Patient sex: M
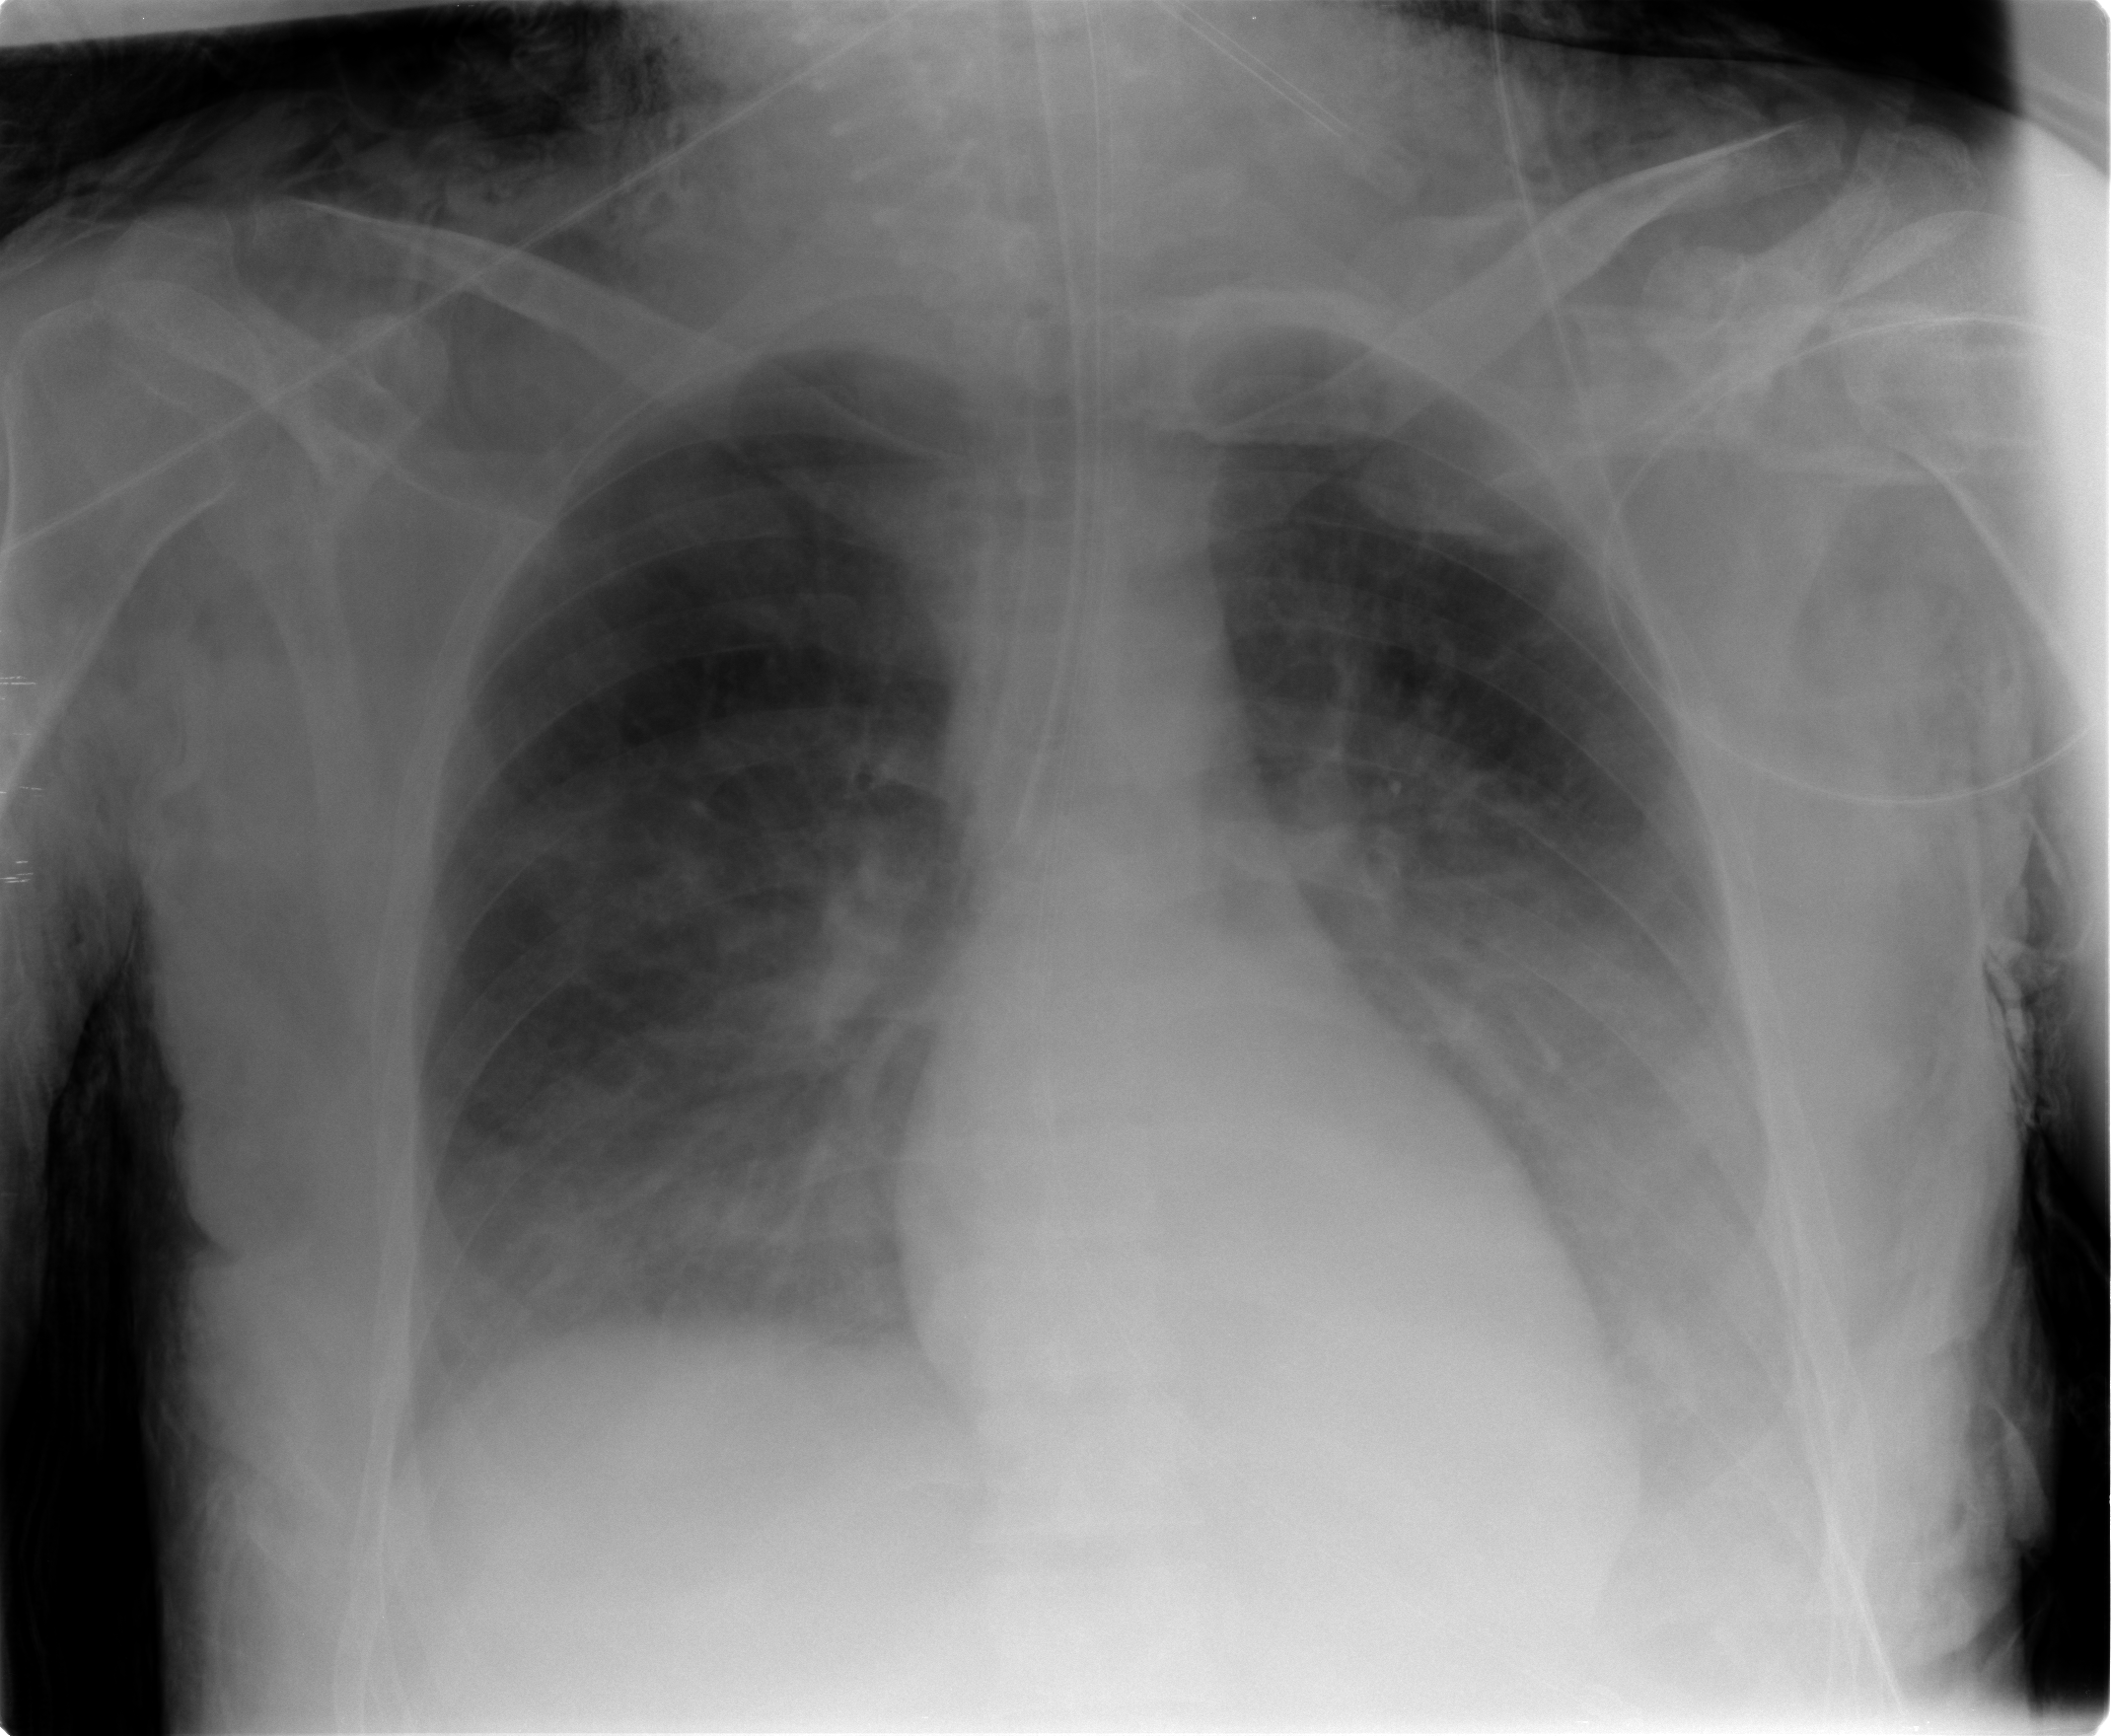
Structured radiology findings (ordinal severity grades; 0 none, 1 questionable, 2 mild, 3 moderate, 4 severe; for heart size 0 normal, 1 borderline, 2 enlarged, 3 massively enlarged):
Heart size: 1
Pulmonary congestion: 3
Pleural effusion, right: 0
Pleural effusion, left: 2
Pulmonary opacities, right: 2
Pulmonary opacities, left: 2
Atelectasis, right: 2
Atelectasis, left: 3